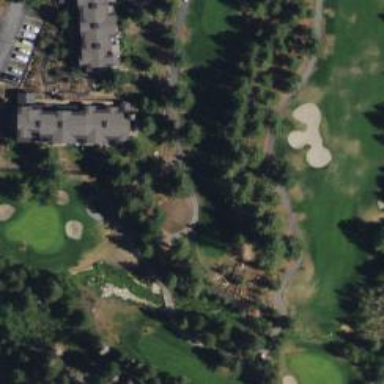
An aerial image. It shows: Golf tee.